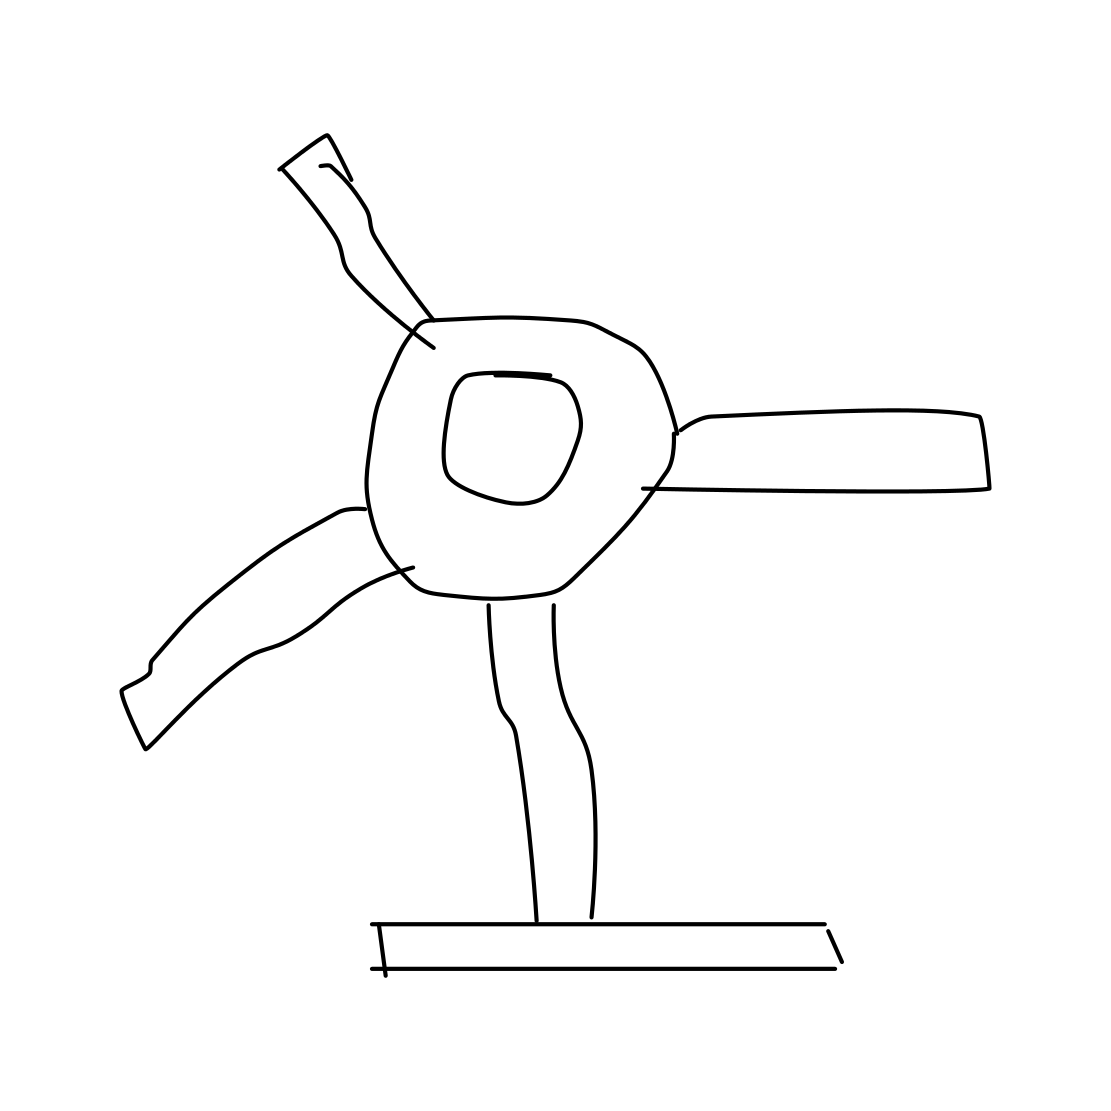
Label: windmill